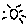
Label: sun